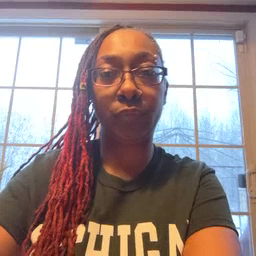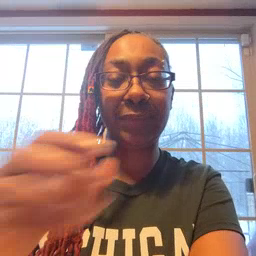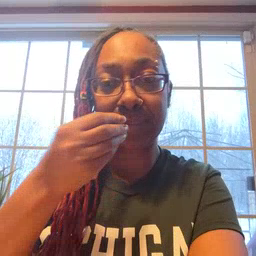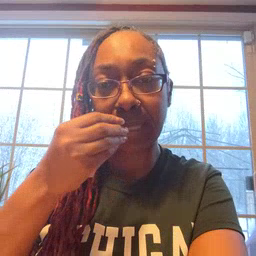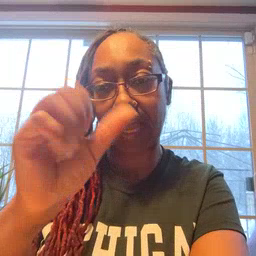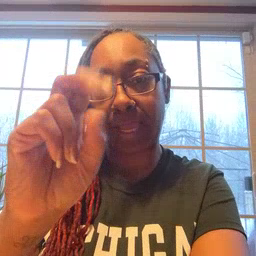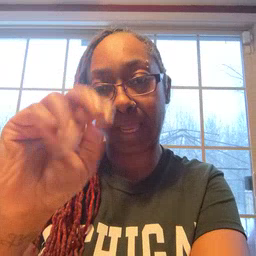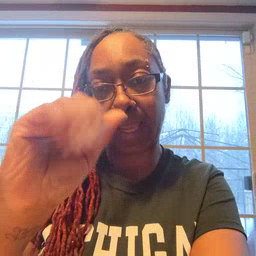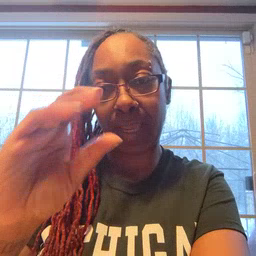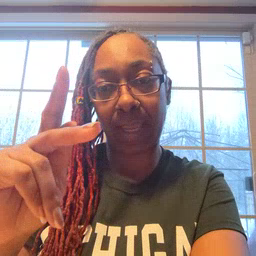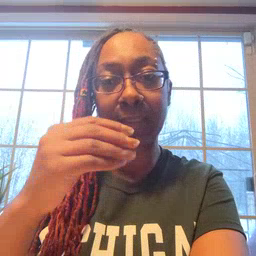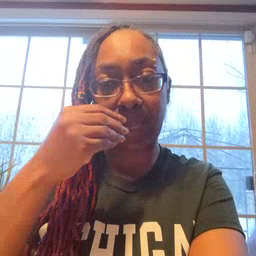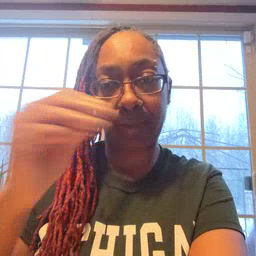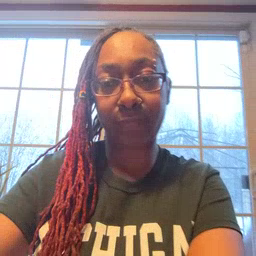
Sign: snack